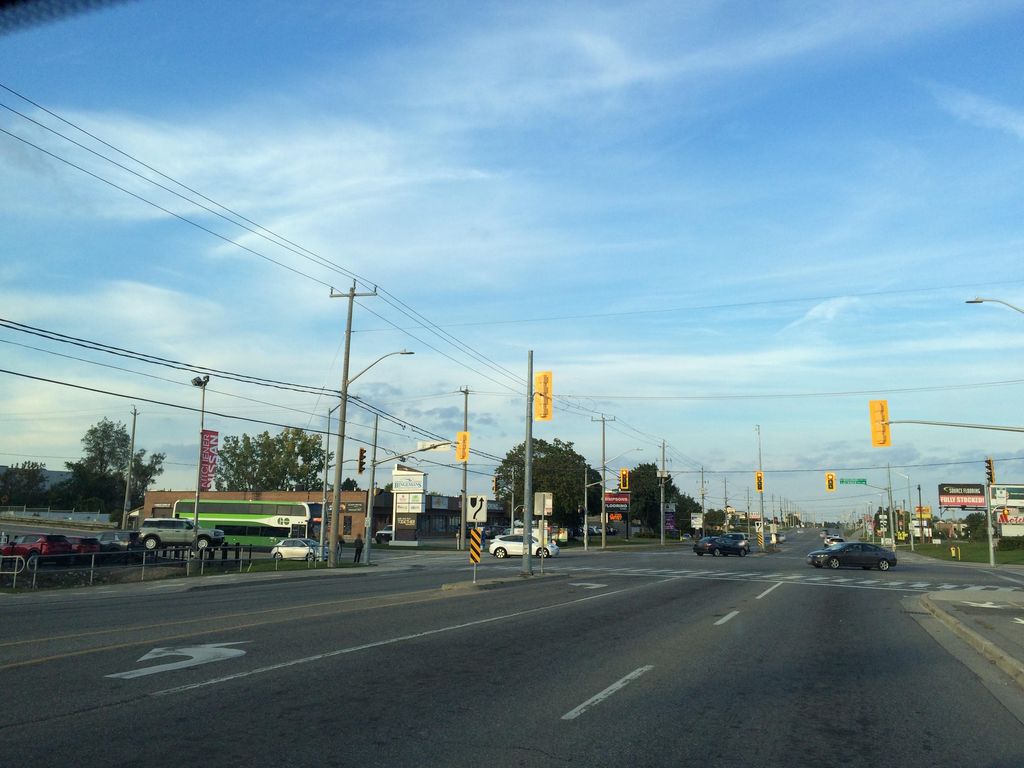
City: kitchener-waterloo